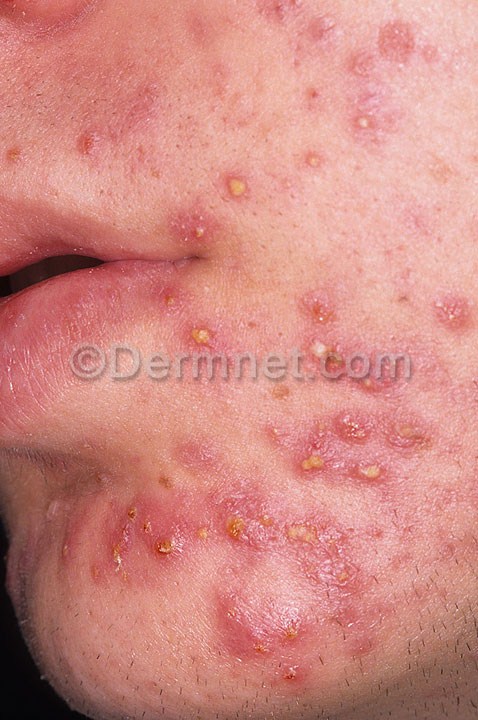
Disease: Acne and Rosacea Photos